Interaction volume radius: 10 \u00c5
Interaction volume height: 10 \u00c5
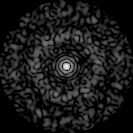
Disorder parameter: 0.7947